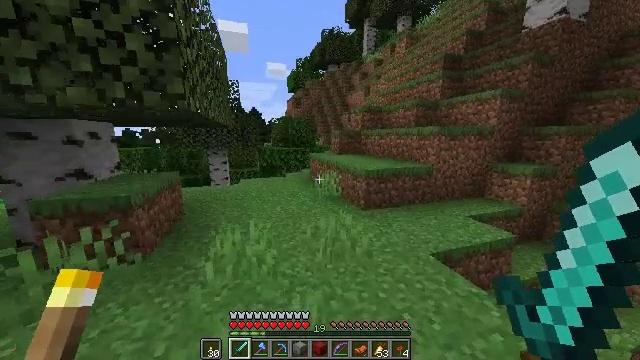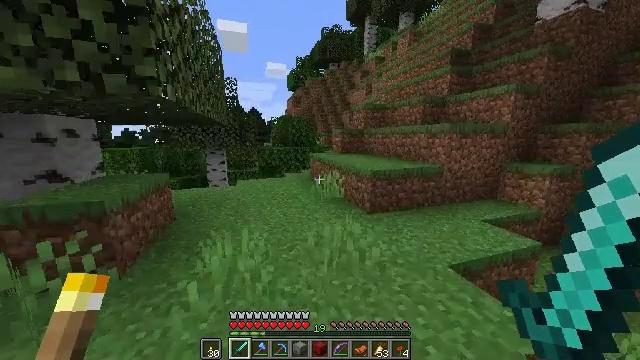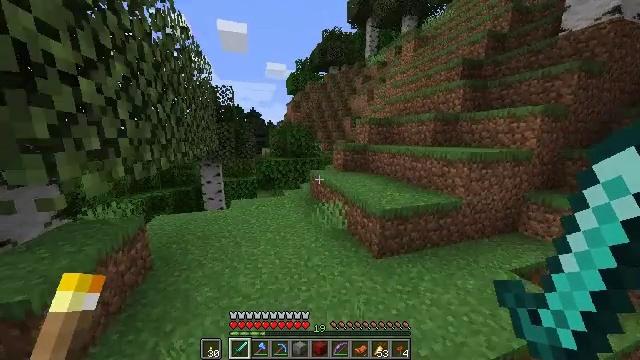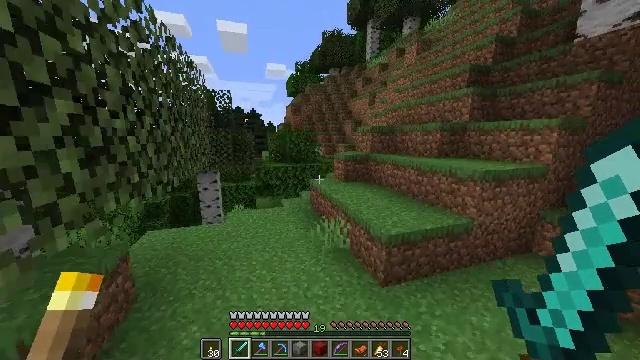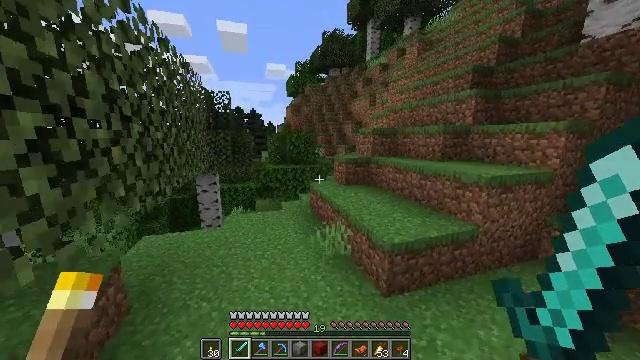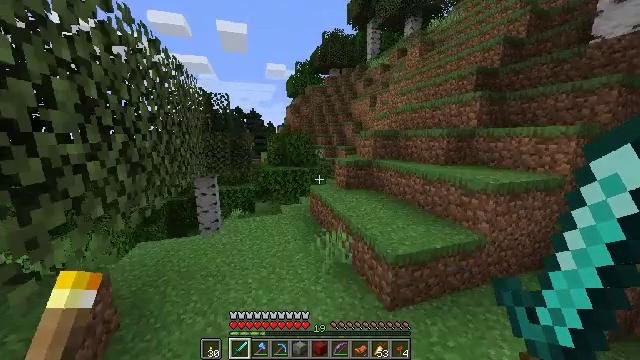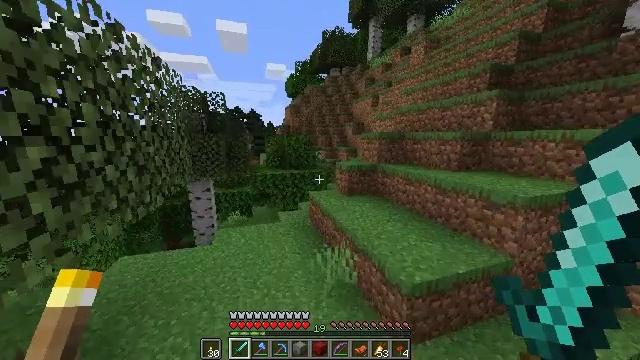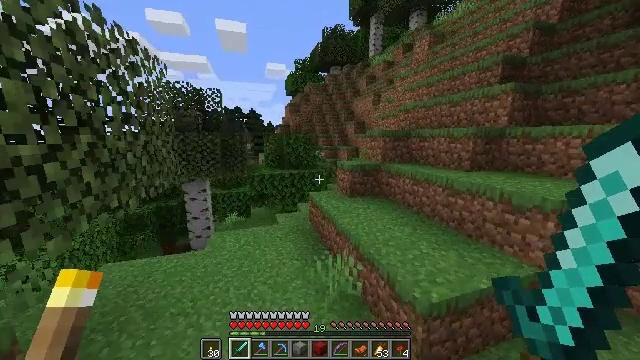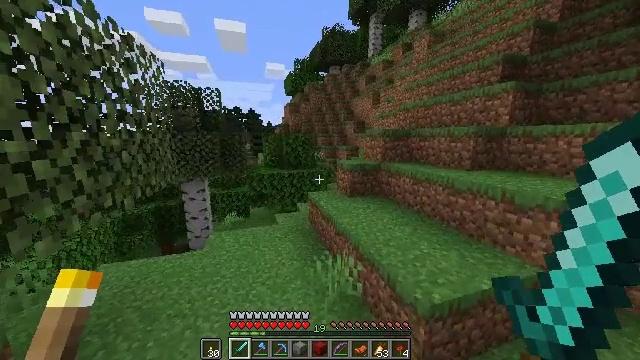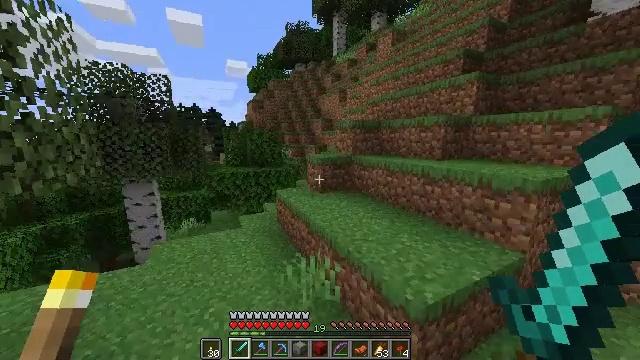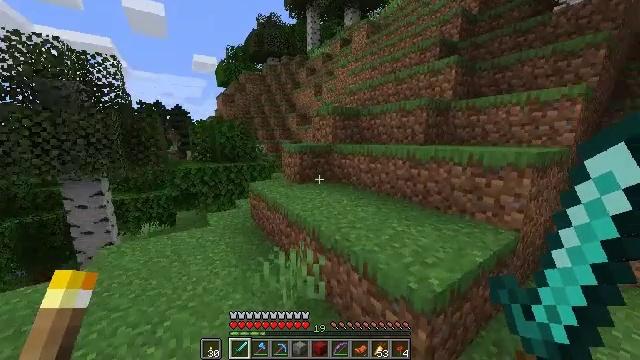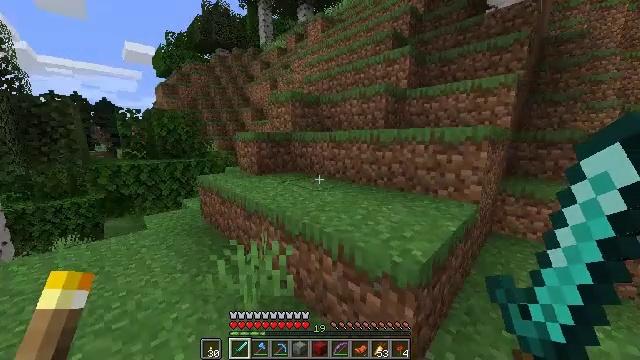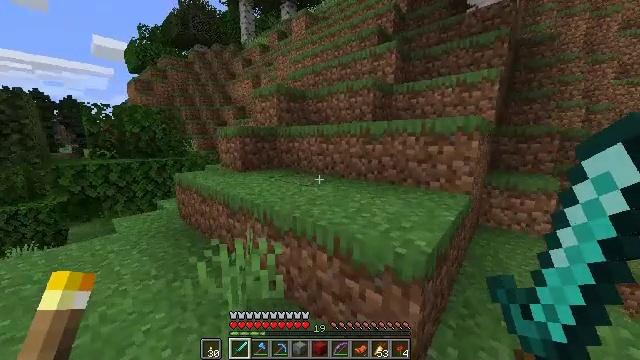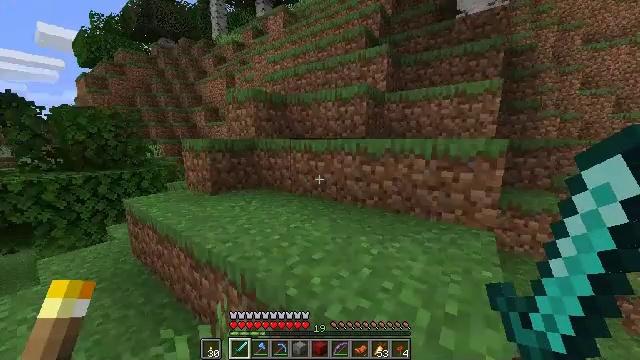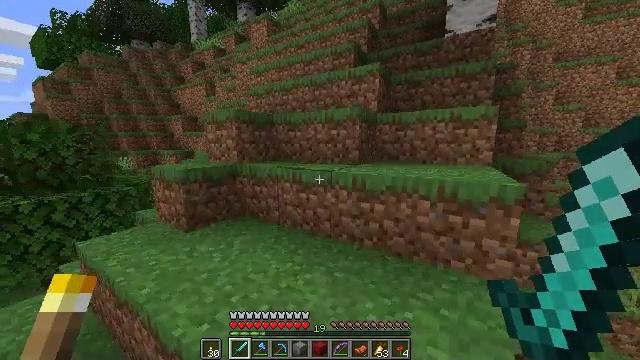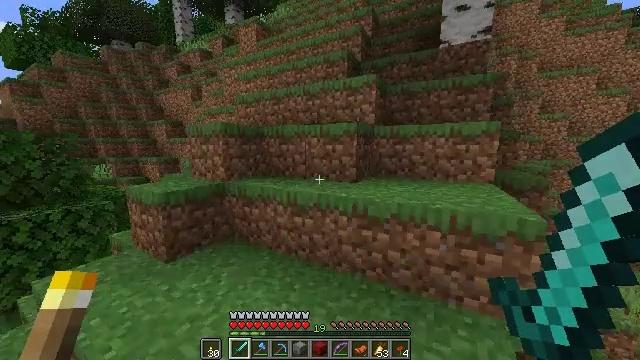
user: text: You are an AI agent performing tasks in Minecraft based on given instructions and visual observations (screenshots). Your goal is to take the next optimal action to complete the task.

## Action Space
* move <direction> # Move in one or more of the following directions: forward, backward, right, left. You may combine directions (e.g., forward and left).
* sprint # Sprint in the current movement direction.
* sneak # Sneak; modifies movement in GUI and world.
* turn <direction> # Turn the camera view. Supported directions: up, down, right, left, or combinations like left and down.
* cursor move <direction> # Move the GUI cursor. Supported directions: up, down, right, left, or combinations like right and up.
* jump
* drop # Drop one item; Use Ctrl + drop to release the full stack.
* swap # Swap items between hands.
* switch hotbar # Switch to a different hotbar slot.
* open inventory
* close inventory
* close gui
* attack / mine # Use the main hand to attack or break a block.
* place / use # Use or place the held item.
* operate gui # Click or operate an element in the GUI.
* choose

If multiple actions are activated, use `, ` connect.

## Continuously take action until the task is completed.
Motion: motion action
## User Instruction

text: Remove oak leaves from branches.
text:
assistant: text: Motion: move forward, sprint, jump
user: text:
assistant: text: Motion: move forward, sprint, jump
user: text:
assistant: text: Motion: move forward, sprint, jump
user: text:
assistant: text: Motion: move forward, sprint, jump
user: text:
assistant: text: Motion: move forward, sprint, jump
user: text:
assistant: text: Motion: move forward, sprint, jump
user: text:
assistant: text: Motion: move forward, sprint, jump
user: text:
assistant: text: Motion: move forward, sprint, jump
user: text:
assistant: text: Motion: move forward, sprint, turn right, jump
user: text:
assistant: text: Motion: move forward, sprint, turn right, jump
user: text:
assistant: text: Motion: move forward, sprint, turn right, jump
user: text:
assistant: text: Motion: move forward, sprint, turn right, jump
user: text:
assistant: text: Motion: move forward, sprint, turn right, jump
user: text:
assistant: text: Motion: move forward, sprint, turn right, jump
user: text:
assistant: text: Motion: move forward, sprint, turn right, jump
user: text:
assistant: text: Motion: move forward, sprint, turn right, jump
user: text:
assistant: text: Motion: move forward and move right, sprint, turn right, jump
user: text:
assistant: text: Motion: move forward and move right, sprint, turn right, jump
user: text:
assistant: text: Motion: move forward and move right, sprint, turn right, jump
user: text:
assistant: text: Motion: move forward and move right, sprint, jump
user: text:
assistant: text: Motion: move forward and move right, sprint, turn right and up, jump
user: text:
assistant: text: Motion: move forward and move right, sprint, turn up, jump
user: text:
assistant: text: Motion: move forward and move right, sprint, turn right and up, jump
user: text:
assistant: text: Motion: move forward and move right, sprint, turn right and up, jump
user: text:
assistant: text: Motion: move forward and move right, sprint, turn right and up, jump
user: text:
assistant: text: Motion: move forward and move right, sprint, turn up, jump
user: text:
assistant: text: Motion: move forward and move right, sprint, turn up, jump
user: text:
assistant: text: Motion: move forward and move right, sprint, turn left and up, jump
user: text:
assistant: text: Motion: move forward and move right, sprint, jump
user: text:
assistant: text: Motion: move forward, sprint, jump